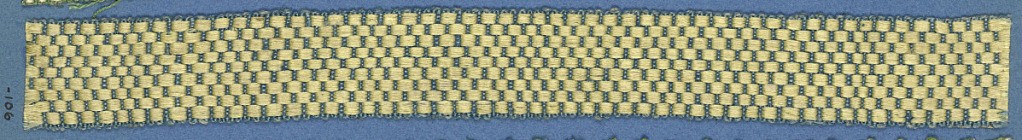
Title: Trimming
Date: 19th century
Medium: silk Technique: woven
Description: Blue and yellow trimming fragment in a checkerboard design.